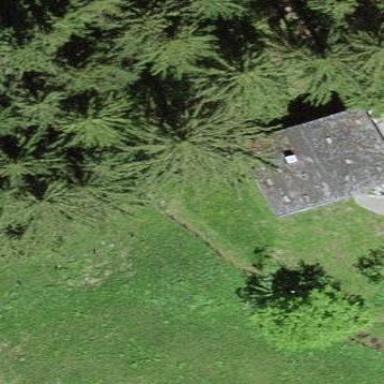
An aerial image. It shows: Detached building with gabled roof.